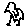
Label: bird